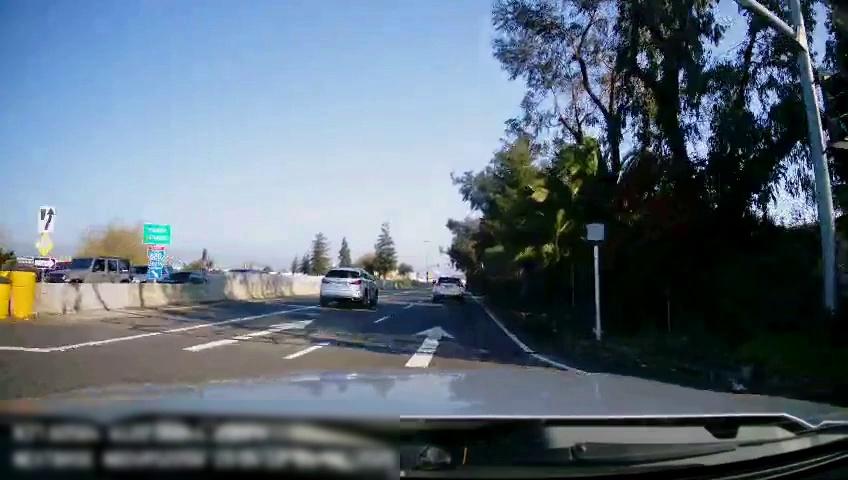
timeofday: Day
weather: Sunny
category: Drivable Space
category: Vehicles | SUV
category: Vehicles | SUV
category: Vehicles | Car
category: Vehicles | SUV
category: Vehicles | SUV
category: Vehicles | SUV
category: Lanes | Current Lane
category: Lanes | Alternate Lane
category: Lanes | Current Lane
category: Traffic | Signs
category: Traffic | Signs
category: Traffic | Signs
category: Traffic | Signs
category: Traffic | Signs